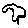
Label: bird